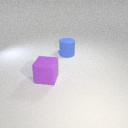
large purple rubber cube to the left of large blue rubber cylinder